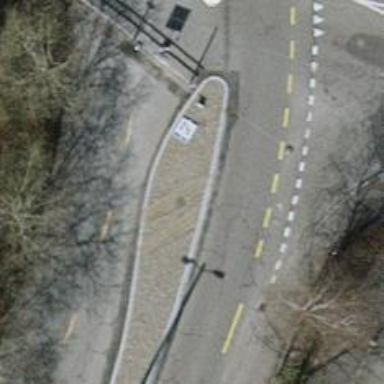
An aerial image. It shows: Secondary road with asphalt surface and separate sidewalk. There are trolley wires present.